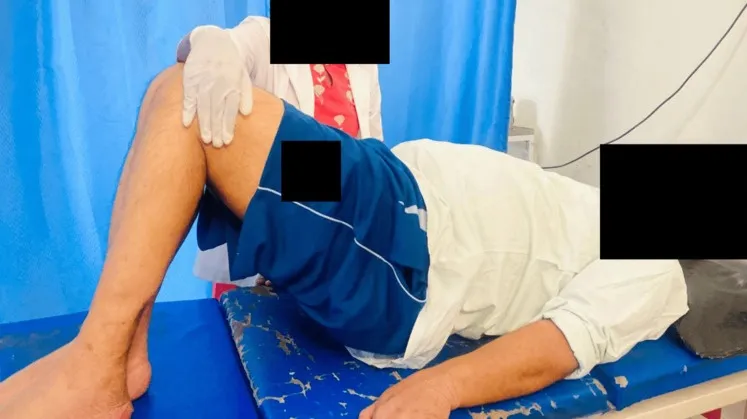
Pelvic bridging.
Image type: medical_photograph (oral_photograph)